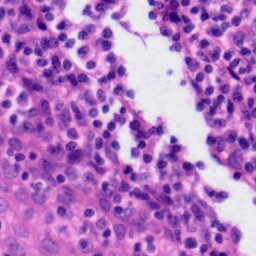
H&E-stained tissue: Tonsil